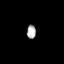
Tissue: prostate
Cell type: T cells
Senescence score: 0.2803
Nuclear area (px): 122
Mean DAPI intensity: 175.541